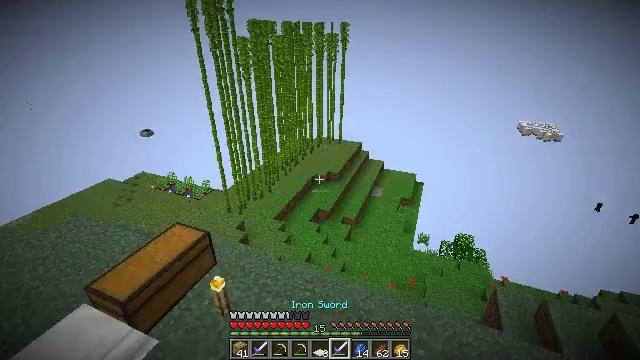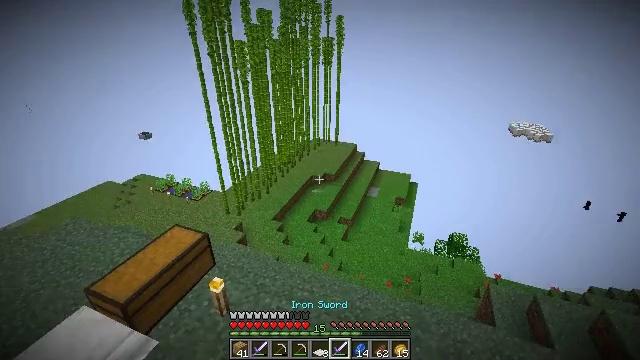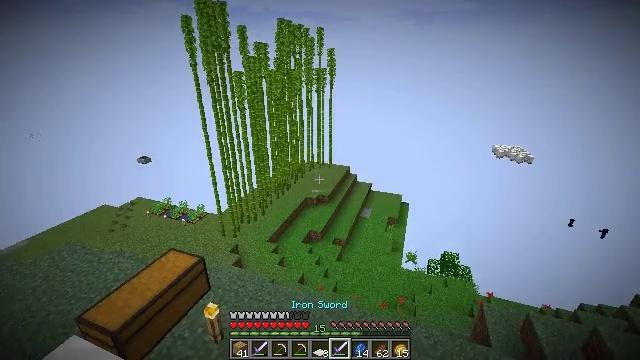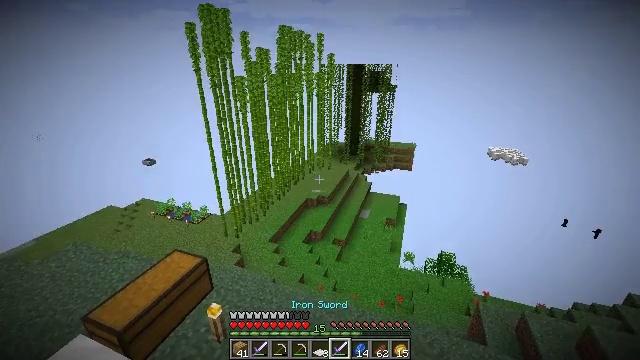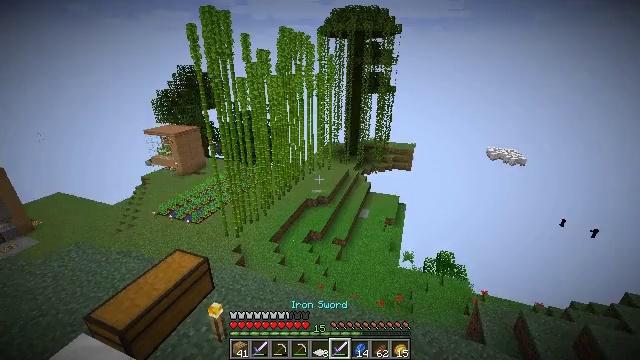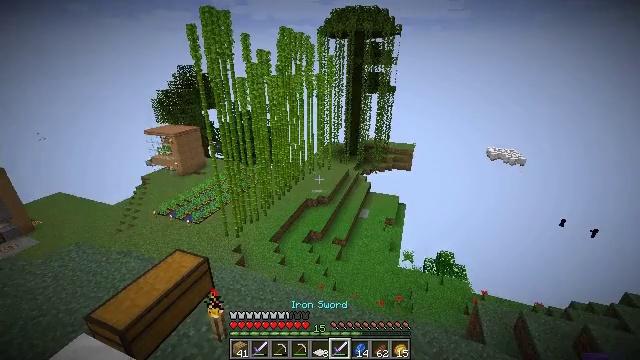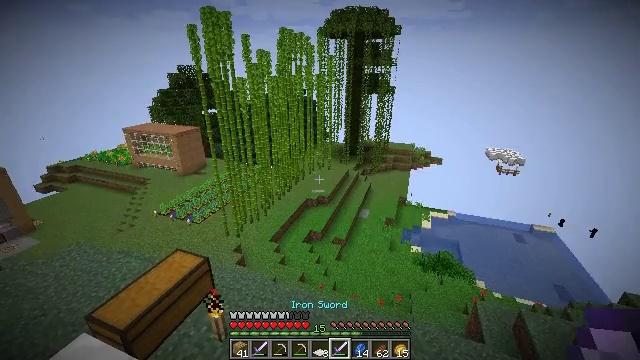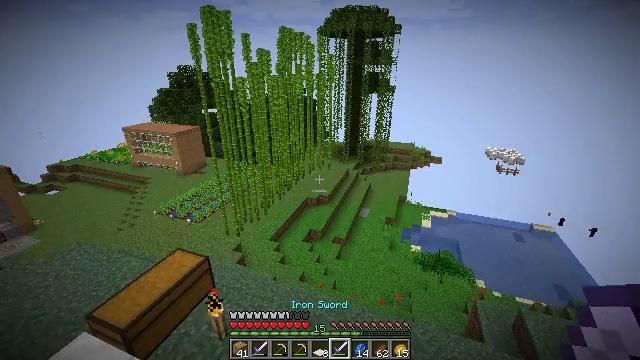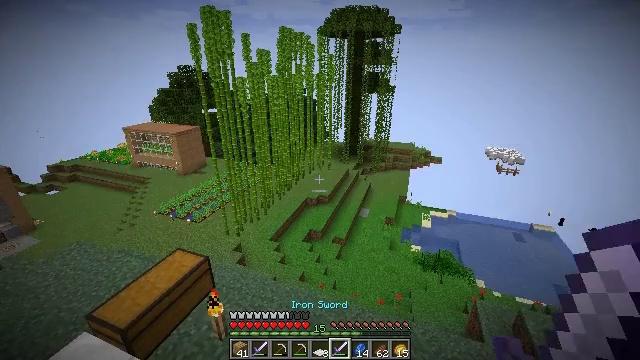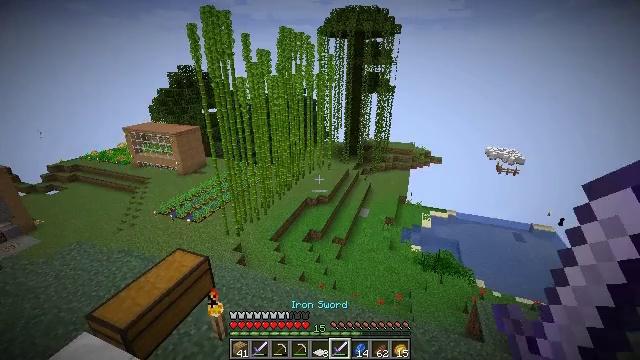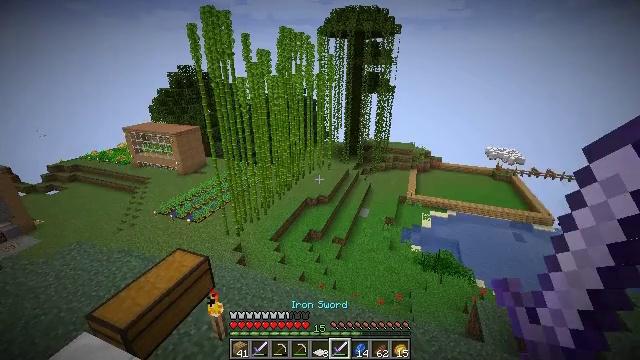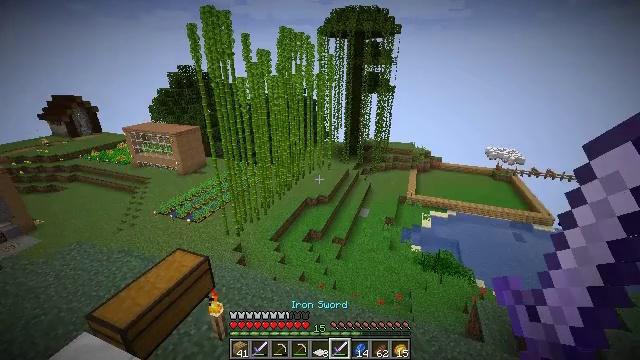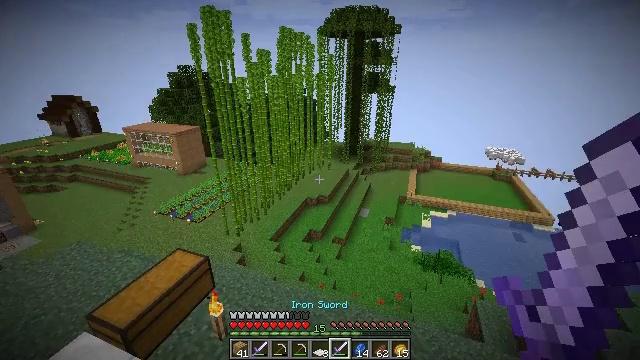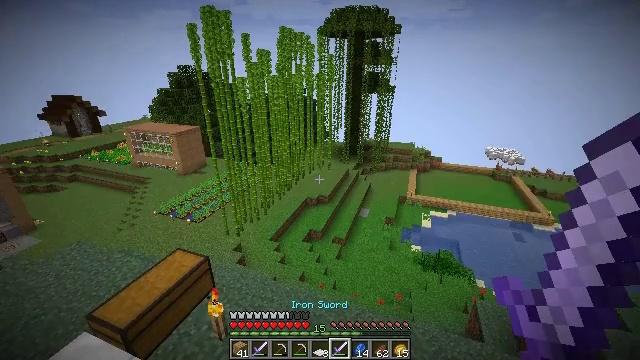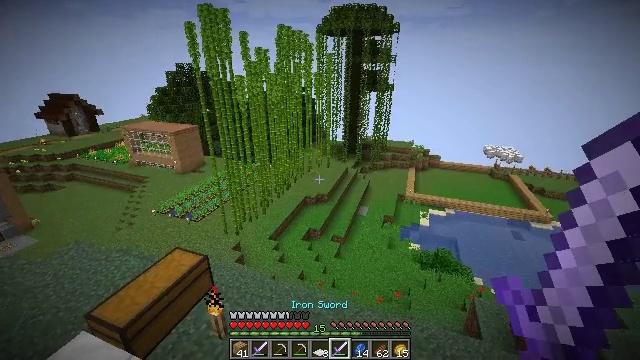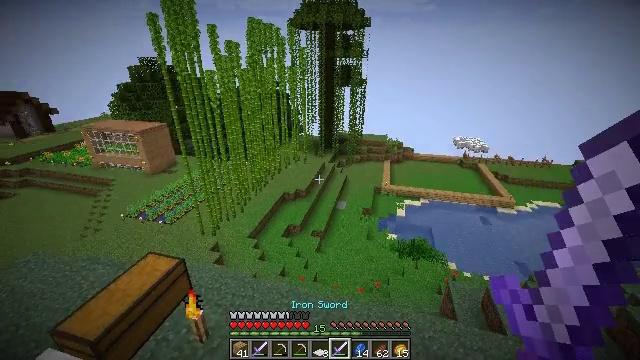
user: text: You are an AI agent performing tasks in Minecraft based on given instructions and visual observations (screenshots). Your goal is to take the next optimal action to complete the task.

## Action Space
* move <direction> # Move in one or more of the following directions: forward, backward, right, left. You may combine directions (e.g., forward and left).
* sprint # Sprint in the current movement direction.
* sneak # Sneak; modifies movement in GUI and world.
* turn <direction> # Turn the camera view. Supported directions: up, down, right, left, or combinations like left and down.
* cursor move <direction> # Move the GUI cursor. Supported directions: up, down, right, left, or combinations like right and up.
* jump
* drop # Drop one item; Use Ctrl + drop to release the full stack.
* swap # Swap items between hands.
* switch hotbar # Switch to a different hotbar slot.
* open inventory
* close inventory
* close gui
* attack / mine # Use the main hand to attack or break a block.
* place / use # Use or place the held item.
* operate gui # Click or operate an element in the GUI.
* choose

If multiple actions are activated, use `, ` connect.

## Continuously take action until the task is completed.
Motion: motion action
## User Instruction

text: Destroy the jungle sapling to pick it up.
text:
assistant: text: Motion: no_op
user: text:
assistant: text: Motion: turn right and up
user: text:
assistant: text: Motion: no_op
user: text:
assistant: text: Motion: no_op
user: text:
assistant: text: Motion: no_op
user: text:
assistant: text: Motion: no_op
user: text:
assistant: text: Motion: no_op
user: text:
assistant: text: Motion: no_op
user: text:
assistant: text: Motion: no_op
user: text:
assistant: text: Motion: no_op
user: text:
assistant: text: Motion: no_op
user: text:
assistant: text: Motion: no_op
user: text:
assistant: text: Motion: no_op
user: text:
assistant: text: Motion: no_op
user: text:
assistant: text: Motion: turn right and down
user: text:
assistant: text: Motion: turn right and down
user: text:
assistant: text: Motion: turn right
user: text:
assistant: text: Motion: turn right
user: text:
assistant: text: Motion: no_op
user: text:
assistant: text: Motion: no_op
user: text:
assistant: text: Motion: no_op
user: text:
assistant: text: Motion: attack / mine
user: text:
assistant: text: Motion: attack / mine
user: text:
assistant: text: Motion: no_op
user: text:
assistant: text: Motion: no_op
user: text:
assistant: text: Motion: no_op
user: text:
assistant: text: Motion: no_op
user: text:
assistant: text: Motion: no_op
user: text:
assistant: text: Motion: no_op
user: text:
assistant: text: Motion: no_op